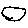
Label: circle